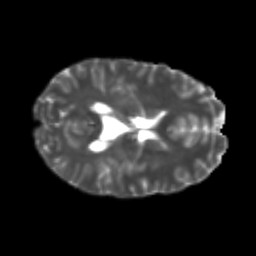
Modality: T2w
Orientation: axial
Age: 23
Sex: female
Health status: healthy
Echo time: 0.074 s